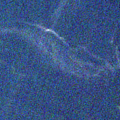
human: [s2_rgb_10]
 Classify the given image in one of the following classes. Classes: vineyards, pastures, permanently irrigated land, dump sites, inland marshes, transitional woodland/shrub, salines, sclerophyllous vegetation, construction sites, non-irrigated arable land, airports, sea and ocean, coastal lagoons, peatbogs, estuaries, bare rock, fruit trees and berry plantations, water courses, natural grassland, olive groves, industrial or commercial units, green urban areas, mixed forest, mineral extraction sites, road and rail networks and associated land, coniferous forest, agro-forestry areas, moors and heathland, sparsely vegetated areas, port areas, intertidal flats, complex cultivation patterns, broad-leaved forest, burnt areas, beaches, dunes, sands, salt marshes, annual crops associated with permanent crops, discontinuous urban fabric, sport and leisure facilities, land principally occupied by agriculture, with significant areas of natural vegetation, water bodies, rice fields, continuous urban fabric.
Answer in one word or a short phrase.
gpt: water bodies